Question: I am learning assembly for x86 using DosBox emulator. I am trying to perform multiplication. I do not get how it works. When I write the following code:
'''
mov al, 3
mul 2
'''
I get an error. Although, in the reference I am using, it says in multiplication, it assumes AX is always the place holder, therefore, if I write:
'''
mul, 2
'''
It multiplies 'al' value by 2. But it does not work with me.
When I try the following:
'''
mov al, 3
mul al,2
int 3
'''
I get result 9 in ax. See this picture for clarification:

Another question: Can I multiply using memory location directly? Example:
'''
mov si,100
mul [si],5
'''
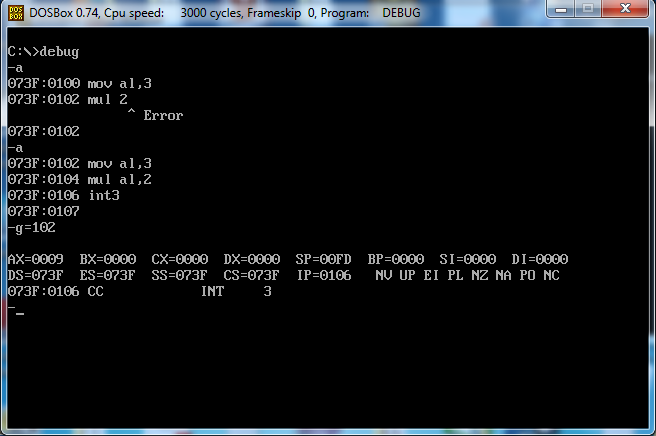
Answer: There's no form of 'MUL' that accepts an immediate operand.
Either do:
'''
mov al,3
mov bl,2
mul bl ; the product is in ax
'''
or (requires 186 for imul-immediate):
'''
mov ax,3
imul ax,2 ; imul is for signed multiplication, but low half is the same
; the product is in ax. dx is not modified
'''
or:
'''
mov al,3
add al,al ; same thing as multiplying by 2
'''
or:
'''
mov al,3
shl al,1 ; same thing as multiplying by 2
'''